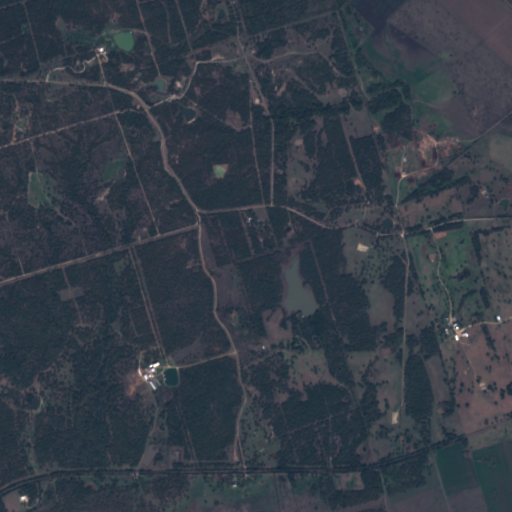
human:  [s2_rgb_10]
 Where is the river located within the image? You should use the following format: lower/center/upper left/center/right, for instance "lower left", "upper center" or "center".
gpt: The river is located in the lower of the image.
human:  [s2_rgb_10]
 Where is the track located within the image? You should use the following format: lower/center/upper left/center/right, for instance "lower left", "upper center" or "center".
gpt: There is no track in the image.